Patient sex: M
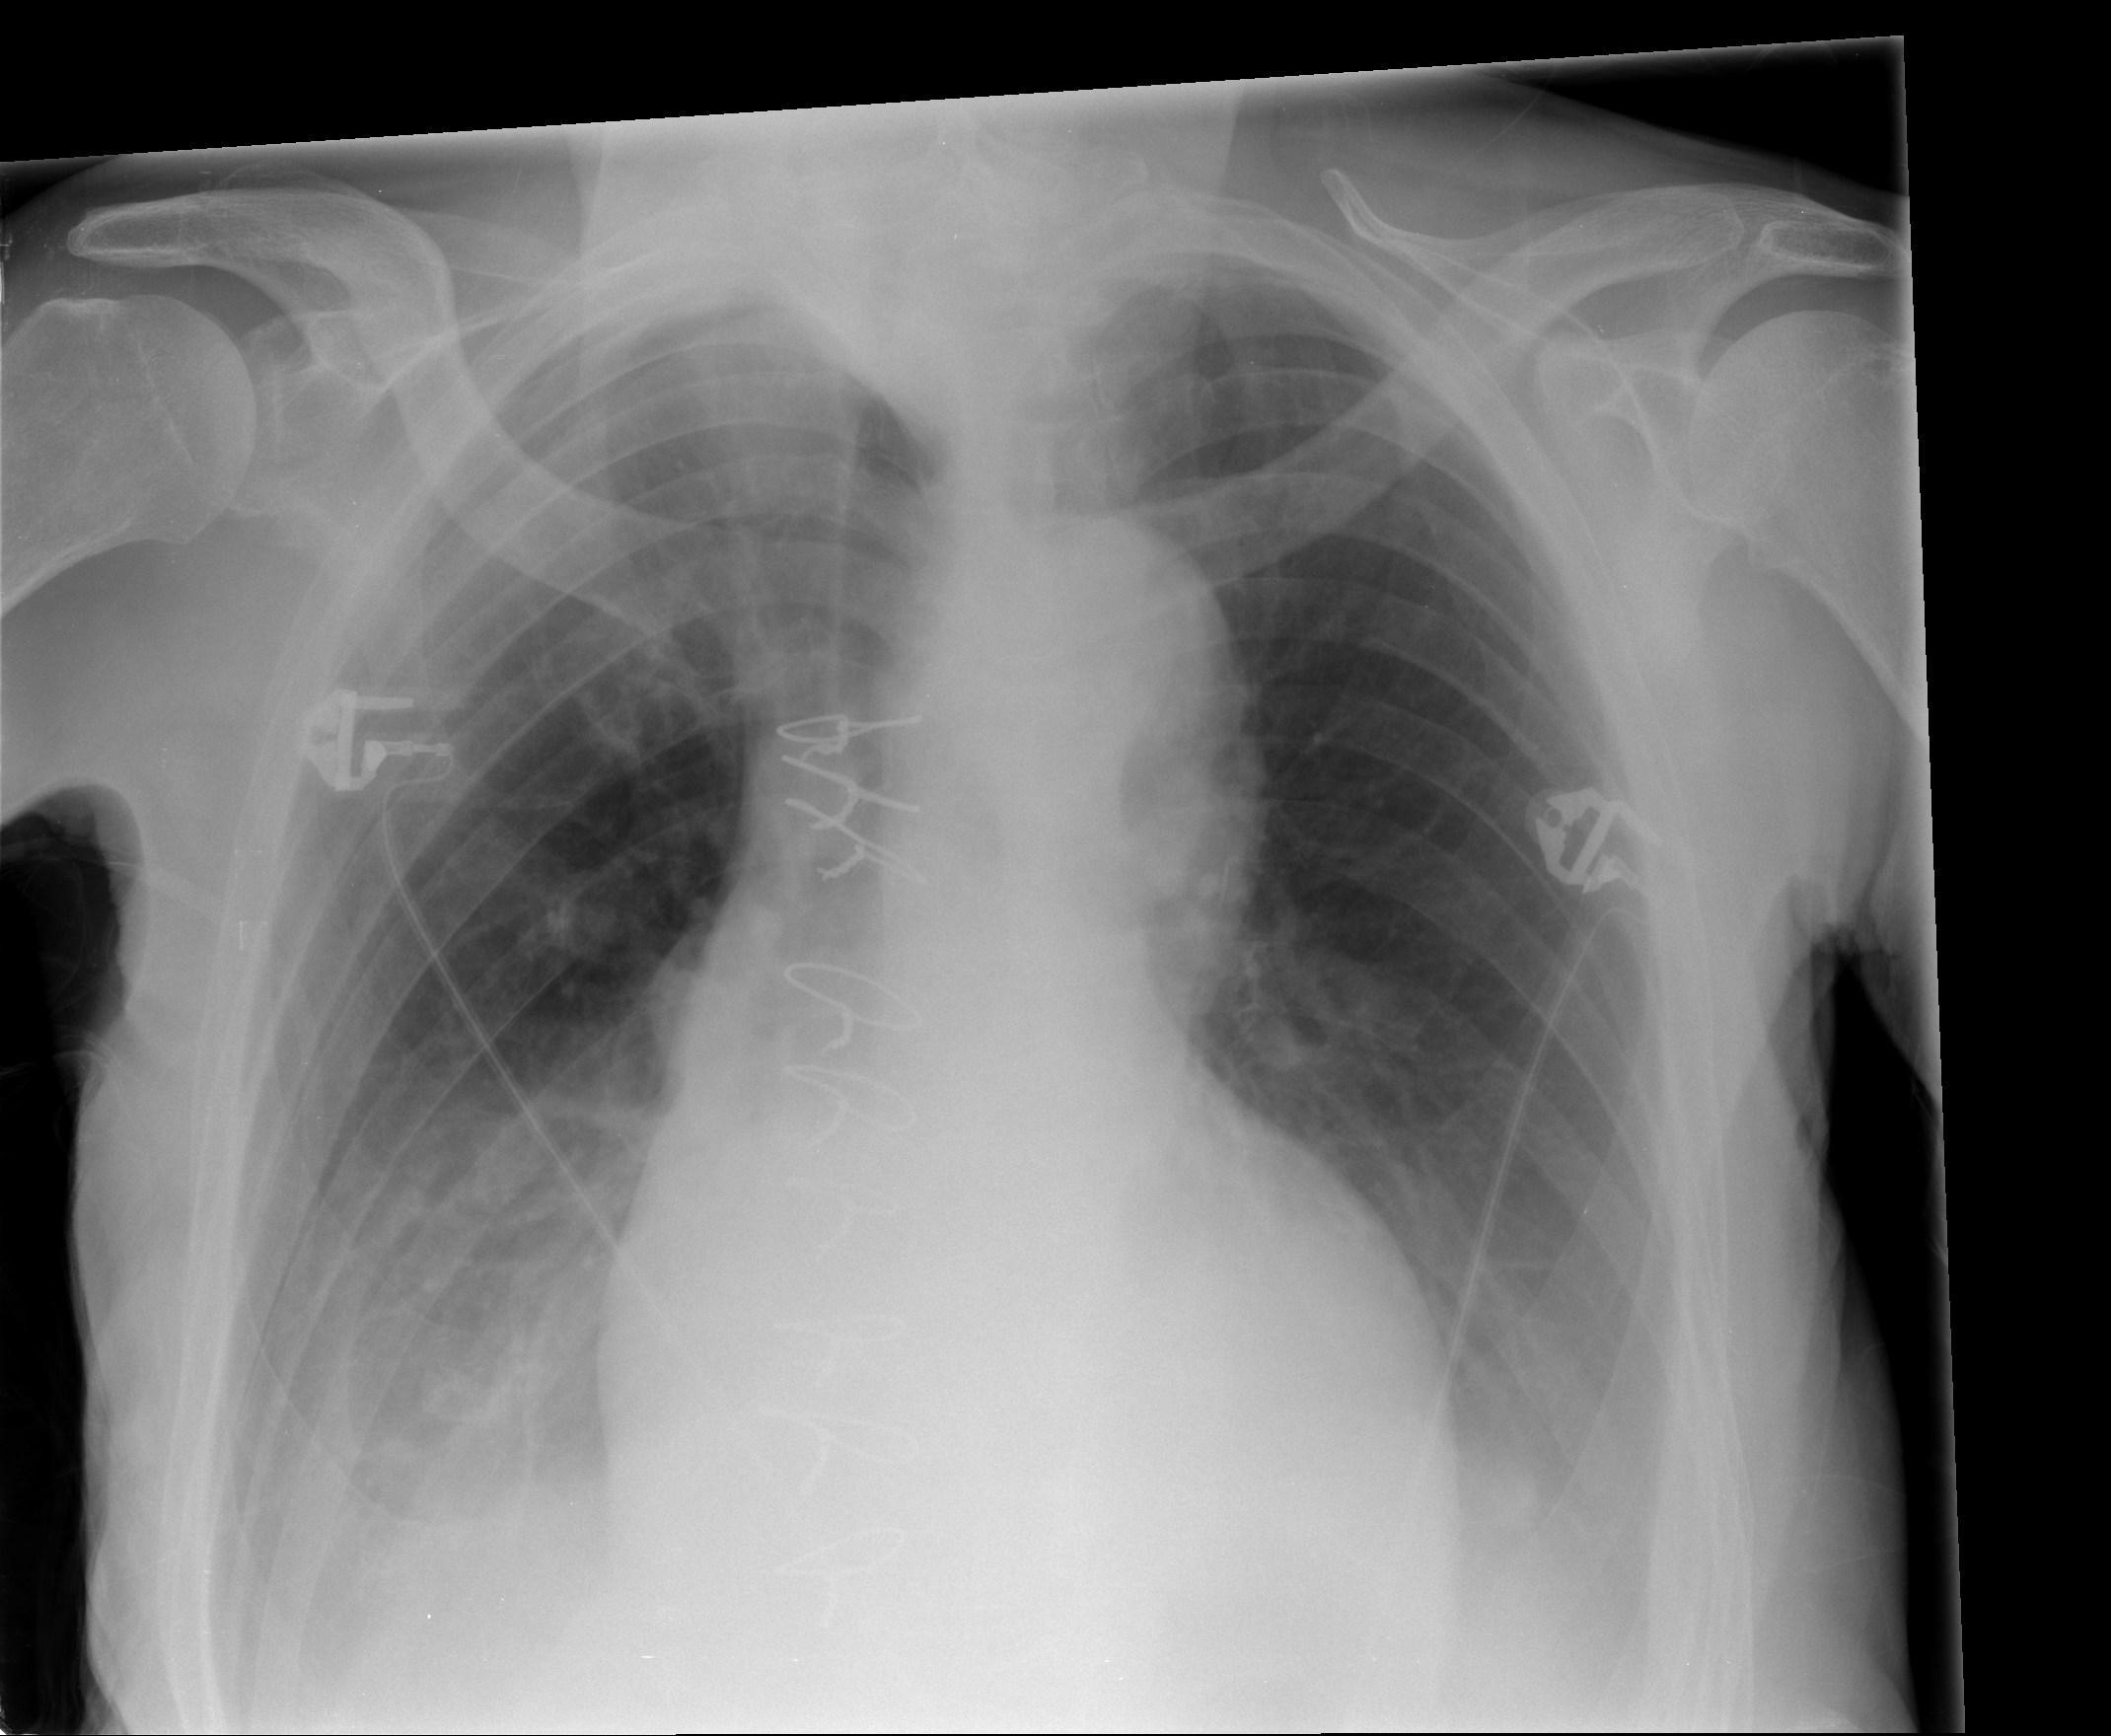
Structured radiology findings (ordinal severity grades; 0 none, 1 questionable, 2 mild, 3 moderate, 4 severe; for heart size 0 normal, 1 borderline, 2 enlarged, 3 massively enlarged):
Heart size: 2
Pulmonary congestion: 0
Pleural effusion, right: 2
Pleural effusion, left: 2
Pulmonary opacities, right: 1
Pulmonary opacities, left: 0
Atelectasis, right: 2
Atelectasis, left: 2